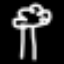
Label: palm tree